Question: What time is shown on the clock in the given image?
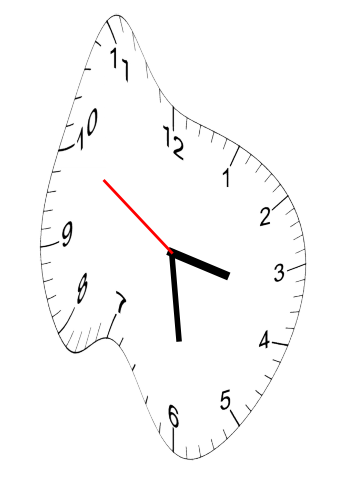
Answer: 03:28:50